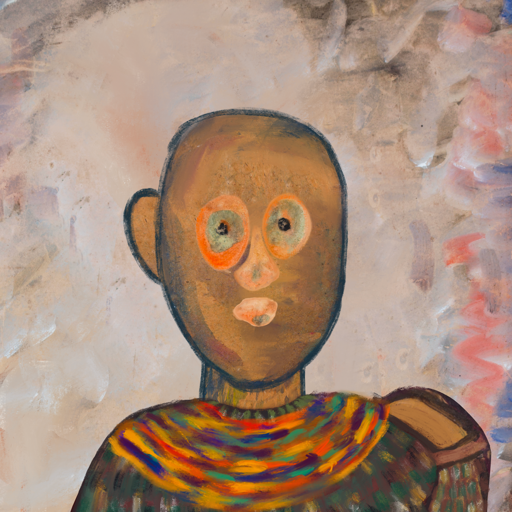
Background: Roy_Bahadur, Head And Neck Front: In_The_Sun, Face Front: Childish, Bust: After_Raid, Hair Front: Blank, Head Accessory: Blank, Second Necklace: An_Impression_2, Necklace: Blank, Baby: Blank